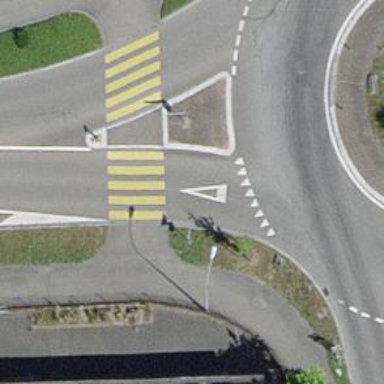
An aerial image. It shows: Footway with zebra crossing.